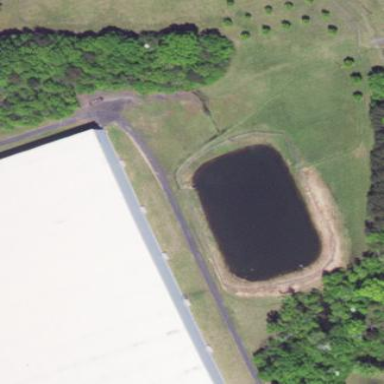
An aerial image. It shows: Water basin which serves as water storage reservoir.